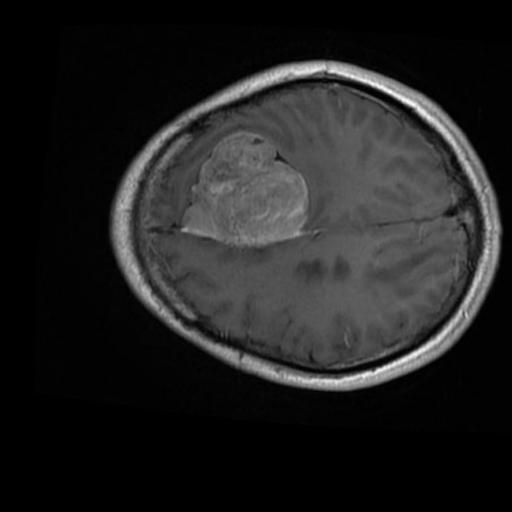
Label: brain_menin